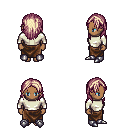
a pixel art fantasy rpg character, female body template, human, dark skin, white long-sleeve shirt, robe skirt, white blonde long hairstyle, metal boots, four views (front, back, left, right), 2x2 character sprite sheet, small pixel art, hard edges, no anti-aliasing